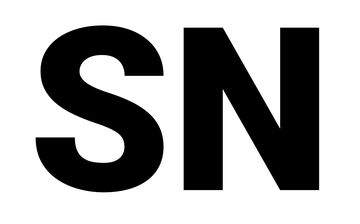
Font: Roboto_Black